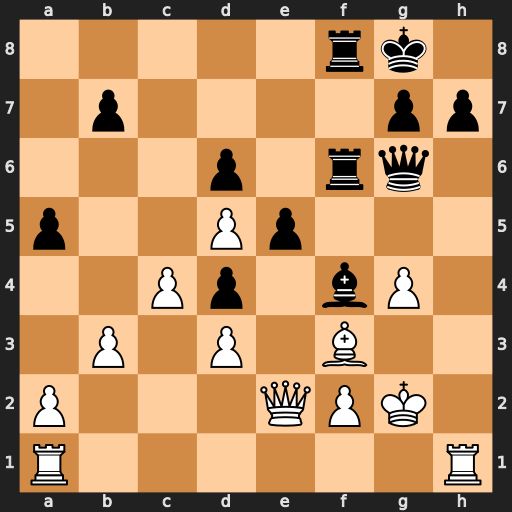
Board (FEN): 5rk1/1p4pp/3p1rq1/p2Pp3/2Pp1bP1/1P1P1B2/P3QPK1/R6R
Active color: w
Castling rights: -
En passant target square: -
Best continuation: Be4 Qe8 Bxh7+ Kf7 g5 Bxg5 Qh5+ Ke7 Qxg5